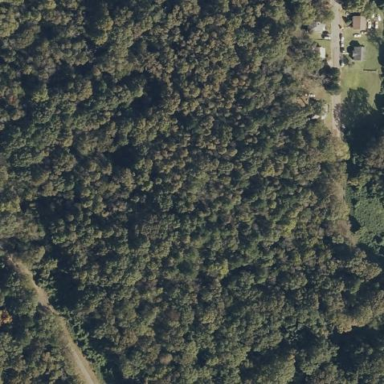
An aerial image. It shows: Beautiful woodland area.